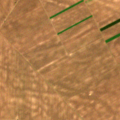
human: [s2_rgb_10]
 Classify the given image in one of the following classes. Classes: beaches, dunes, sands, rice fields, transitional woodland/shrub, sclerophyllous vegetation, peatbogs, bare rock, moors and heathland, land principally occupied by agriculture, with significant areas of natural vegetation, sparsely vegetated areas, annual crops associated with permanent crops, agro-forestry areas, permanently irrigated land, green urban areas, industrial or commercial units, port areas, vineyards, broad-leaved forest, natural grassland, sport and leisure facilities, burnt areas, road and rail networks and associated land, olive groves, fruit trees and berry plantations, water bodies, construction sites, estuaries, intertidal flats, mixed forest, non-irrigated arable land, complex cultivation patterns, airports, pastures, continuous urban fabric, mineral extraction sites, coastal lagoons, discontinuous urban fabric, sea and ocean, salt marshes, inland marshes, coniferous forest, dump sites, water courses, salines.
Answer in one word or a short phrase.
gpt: non-irrigated arable land